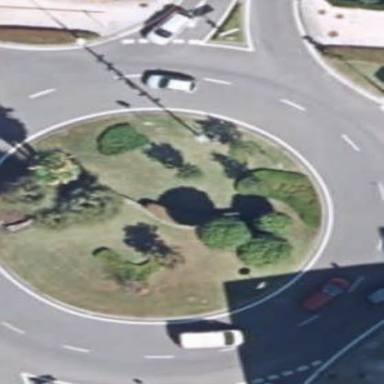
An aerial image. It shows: Roundabout on trunk highway.